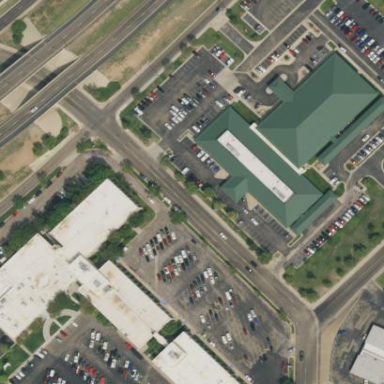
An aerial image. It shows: Clinic building offering healthcare services.